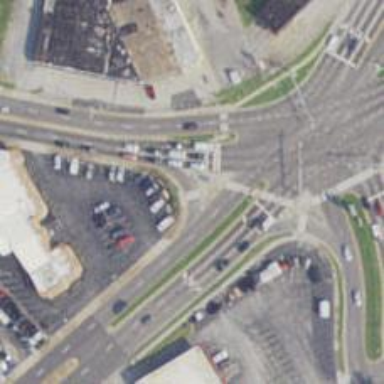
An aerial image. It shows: Marked crossing on the road.